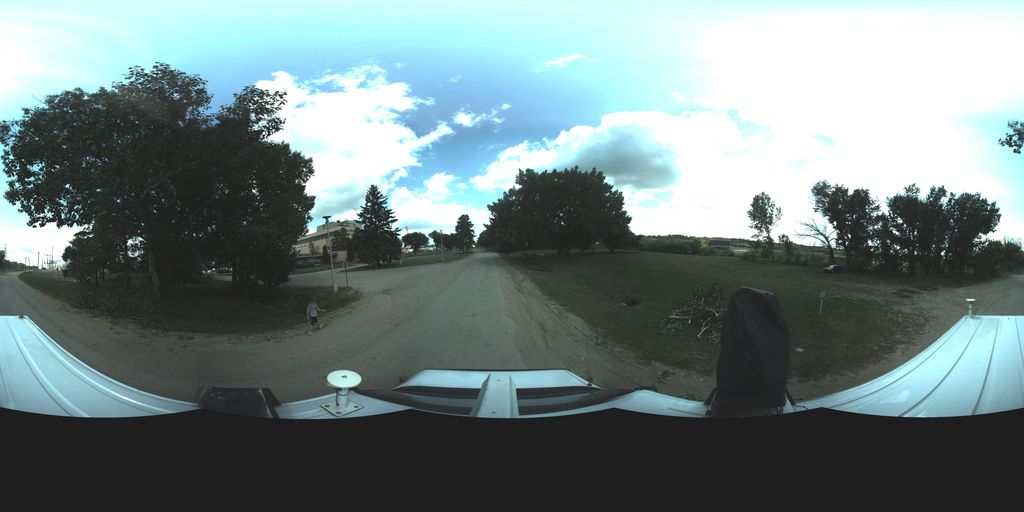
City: saskatoon